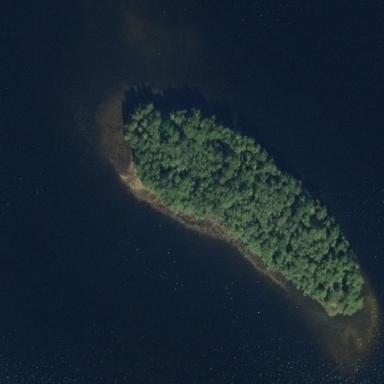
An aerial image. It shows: Islet covered in broadleaved woodland.